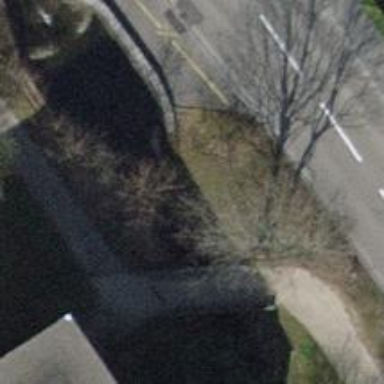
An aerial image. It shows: Culvert tunnel.